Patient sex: F
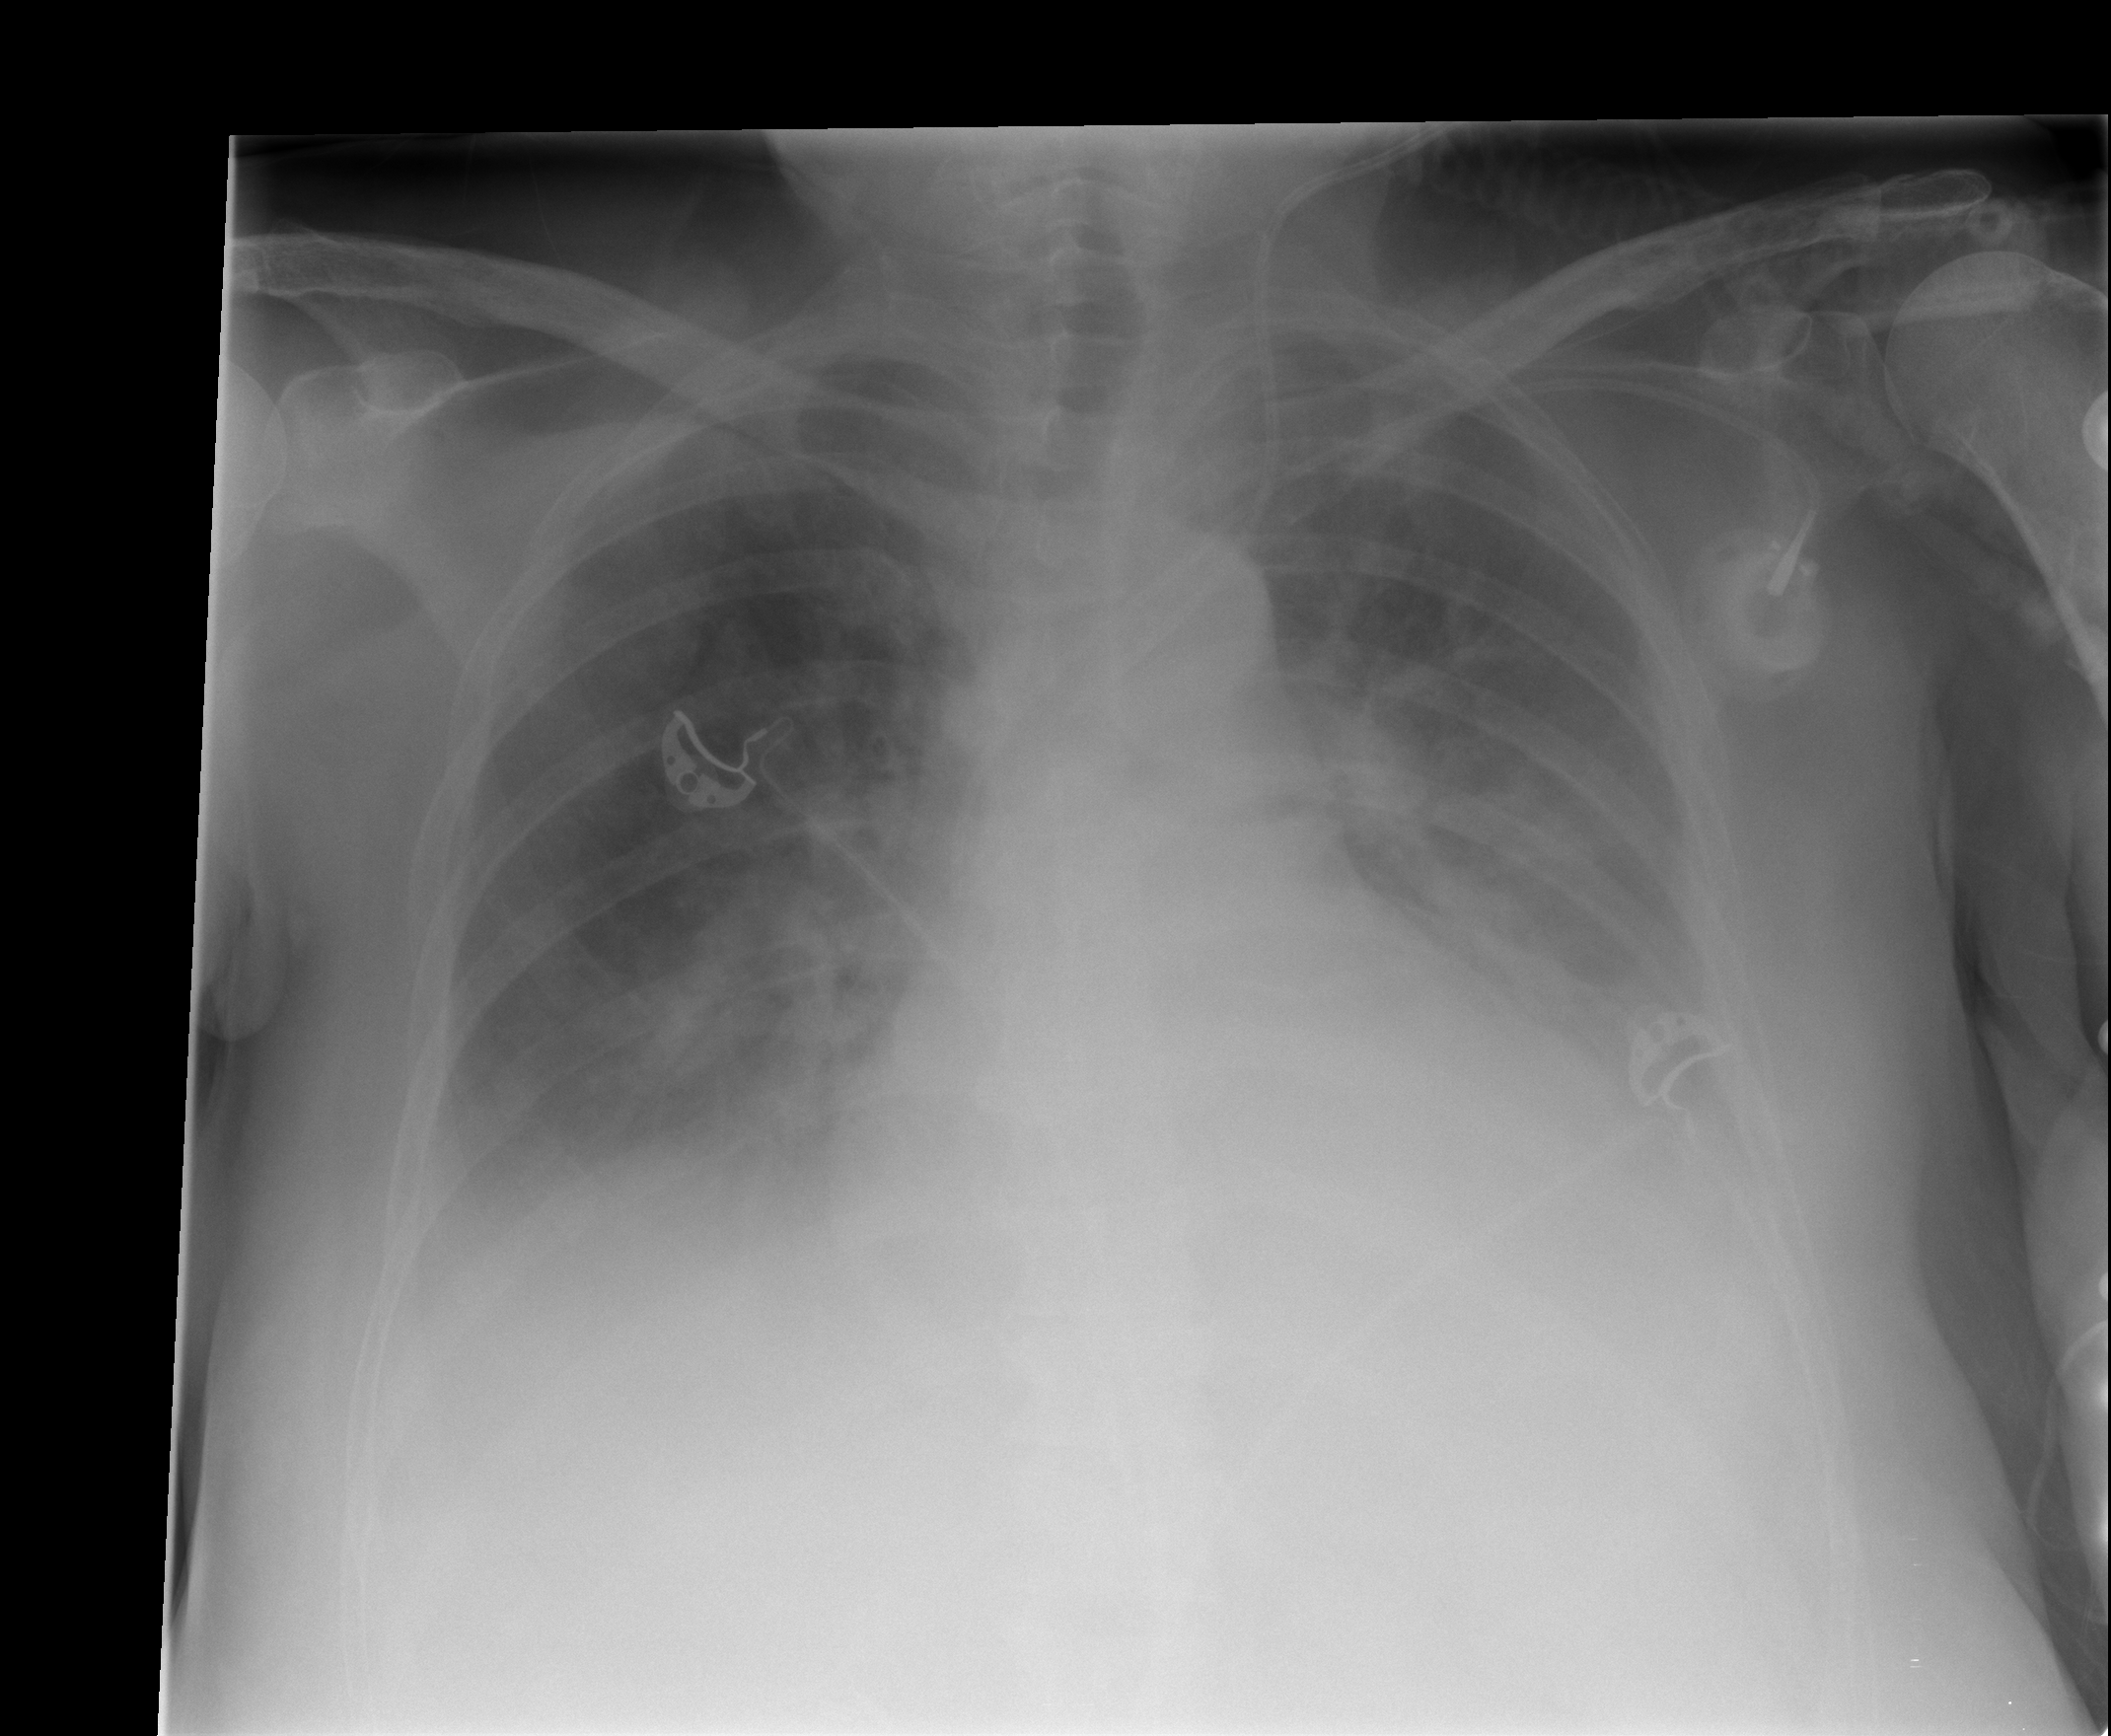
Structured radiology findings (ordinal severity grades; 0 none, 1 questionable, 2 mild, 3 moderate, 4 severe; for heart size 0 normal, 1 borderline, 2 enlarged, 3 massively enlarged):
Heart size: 2
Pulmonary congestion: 2
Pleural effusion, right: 1
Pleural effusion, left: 2
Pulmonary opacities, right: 0
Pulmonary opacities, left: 0
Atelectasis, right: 0
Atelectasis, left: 0